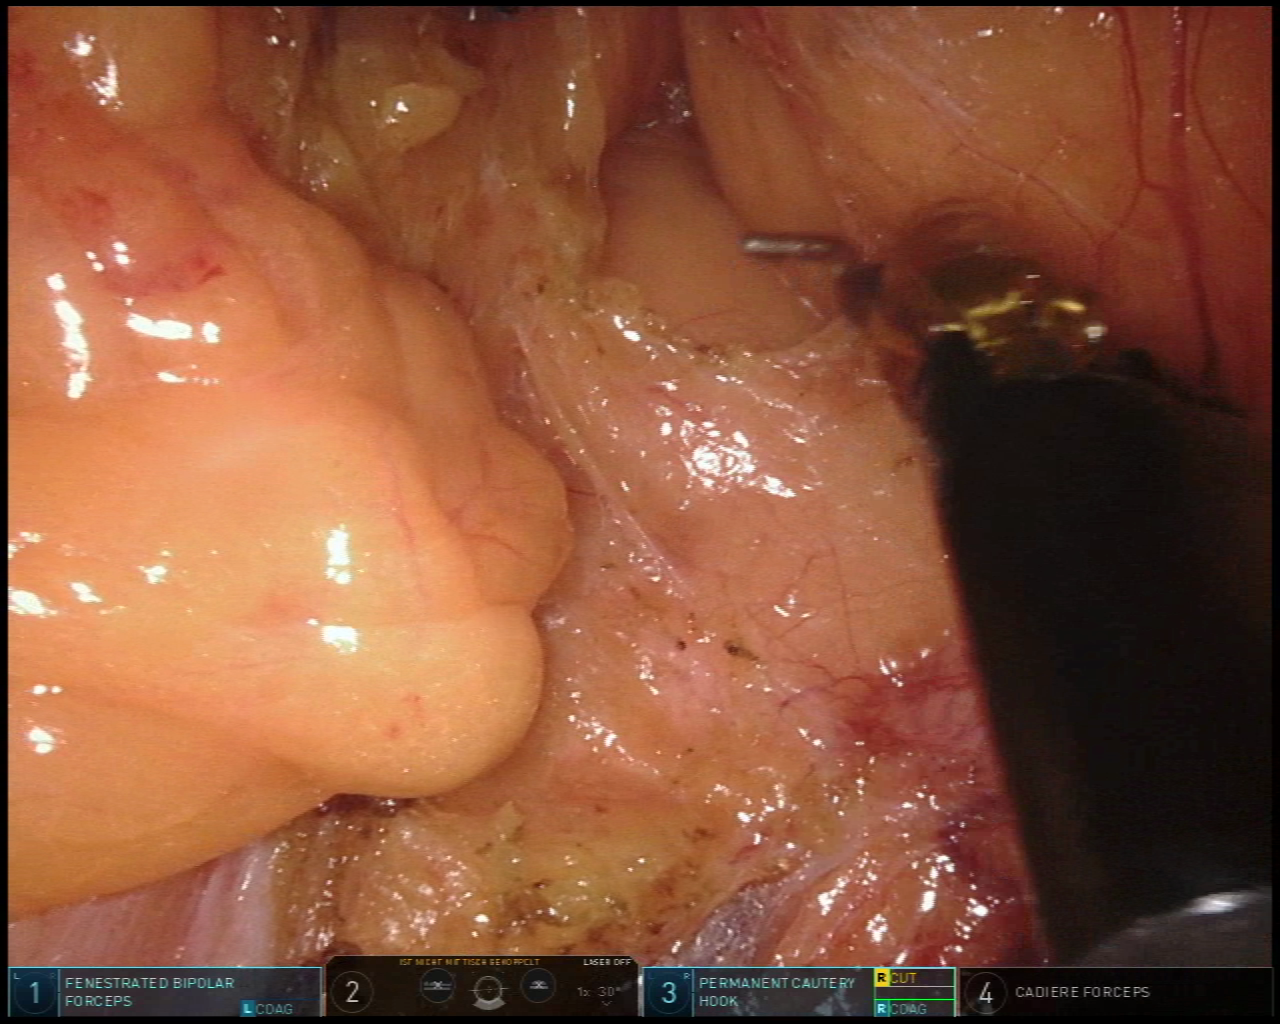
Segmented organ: pancreas
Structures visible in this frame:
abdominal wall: no
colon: no
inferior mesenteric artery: no
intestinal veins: no
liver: no
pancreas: yes
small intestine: no
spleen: no
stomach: no
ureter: no
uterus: no
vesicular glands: no